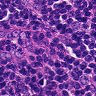
Metastatic tissue present: no